Question: I have a GUI (shown below) and with it i want to extract a specific IP Address from an Excel spreadsheet which contains IP Address's (~1200 rows). I cannot find an example of how to search and filter the Spreadsheet to achieve what i require.

In my Spreadsheet I want to:
Search Column E for the value i enter in the GUI ie K11, which will narrow it down to ~10 Rows. I then want to search Column C for the string "Telephone" which will narrow it down to 2 Rows. I then want to extract to contents of these 2 rows in the B Column and assign each of them to variables.
Using the solution provided:
'''
#Filter rows by column E (Station name) for results with cell = Asset No. (i.e "G04")
xlsx_filter1 = IP_Plan.index[IP_Plan['Station name'] == IPP2.get()].tolist()
IP_Plan=IP_Plan.loc[xlsx_filter1]
#Filter rows by column C (Type) for results with cell = Device Type (i.e "IP Telephone - Norphonic N-K1")
xlsx_filter2 = IP_Plan.index[IP_Plan['Type'] == "IP Telephone - Norphonic N-K1"].tolist()
IP_Plan=IP_Plan.loc[xlsx_filter2]
#File cell value by column B (IP address)
Output_IP_Address = IP_Plan["IP address"]
print(Output_IP_Address)
'''
Produces this output upon the print command
<URL>
I would like to use these two IP Addresses with my program so would like to obtain these values from the list without the index and assign them as separate variables how do i do this?
'''
Output_IP_Address1 =
Output_IP_Address2 =
'''
I require this so i can display the variables as a Label in the GUI (see GUI pic example shows 00.000.000.0) and use the variables in my Ping code to test and return result.
'''
IP_Display_Nac = Label(IPP, text=Output_IP_Address1, anchor=W)
IP_Display_Tow = Label(IPP, text=Output_IP_Address2, anchor=W)
'''
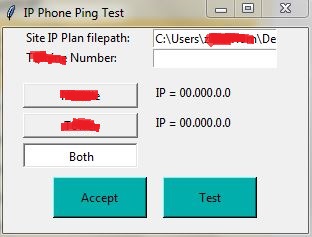
Answer: Try to use the pandas library to import the excel file, like so:
'''
import pandas as pd
df = pd.read_excel("nameOfYourExcelFile.xlsx")
'''
The variable 'df' is now a so called dataframe object that is similar to an excel table. Here is some small headstart how to work with pandas Data Frames:
'''
df.head()
'''
this gives you the first few rows of the dataframe, by this you can check the structure of the dataframe and the names of the columns, for example.
'''
df["Name of the desired Column"] # gives you the complete desired column as a vector
'''
This only applies if you have headers in your column, like that:
<URL>
In this example 'df["a"]' would be '[5,9,2,3]'.
If you have no headers in your file, then just import the excel file like so:
'''
df = pd.read_excel("nameOfYourExcelFile.xlsx", header=None)
'''
and call your column by a numbered index starting at 0, so column A would be 'df[0]' and column E would be 'df[4]', etc...
Other helpful functions:
'''
df.iloc[1,:] # gives you the complete row with index 1
df.iloc[1,2] # gives you the item in row with index 1 and column with index 2
list(df) # gives you a list of all column header, in case you are in doubt which to take
'''
---
### Now here some example code how you could achieve your result:
'''
indices_first_check = df.index[df['Name of your column E'] == "K11"].tolist()
'''
This gives you a list of all row indices where the value in column E is "K11".
Then you can slice all other rows off:
'''
df = df.iloc[indices_first_check,:]
'''
Now get the indices for the "Telephone":
indices_second_check = df.index[df['Name of your column C'] == "Telephone"].tolist()
df = df.iloc[indices_second_check,:]
Now you can have your 2 desired values within a list:
'''
list_desired_values = list(df["Name of your column B"])
'''
Hope this helps.
edit: Changed last line so that Dataframe Column (Pandas Series object) ist being casted to a list.